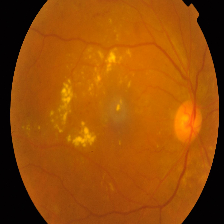
Diabetic retinopathy grade: Proliferative DR